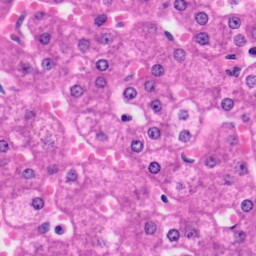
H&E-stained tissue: Liver